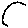
Label: hexagon